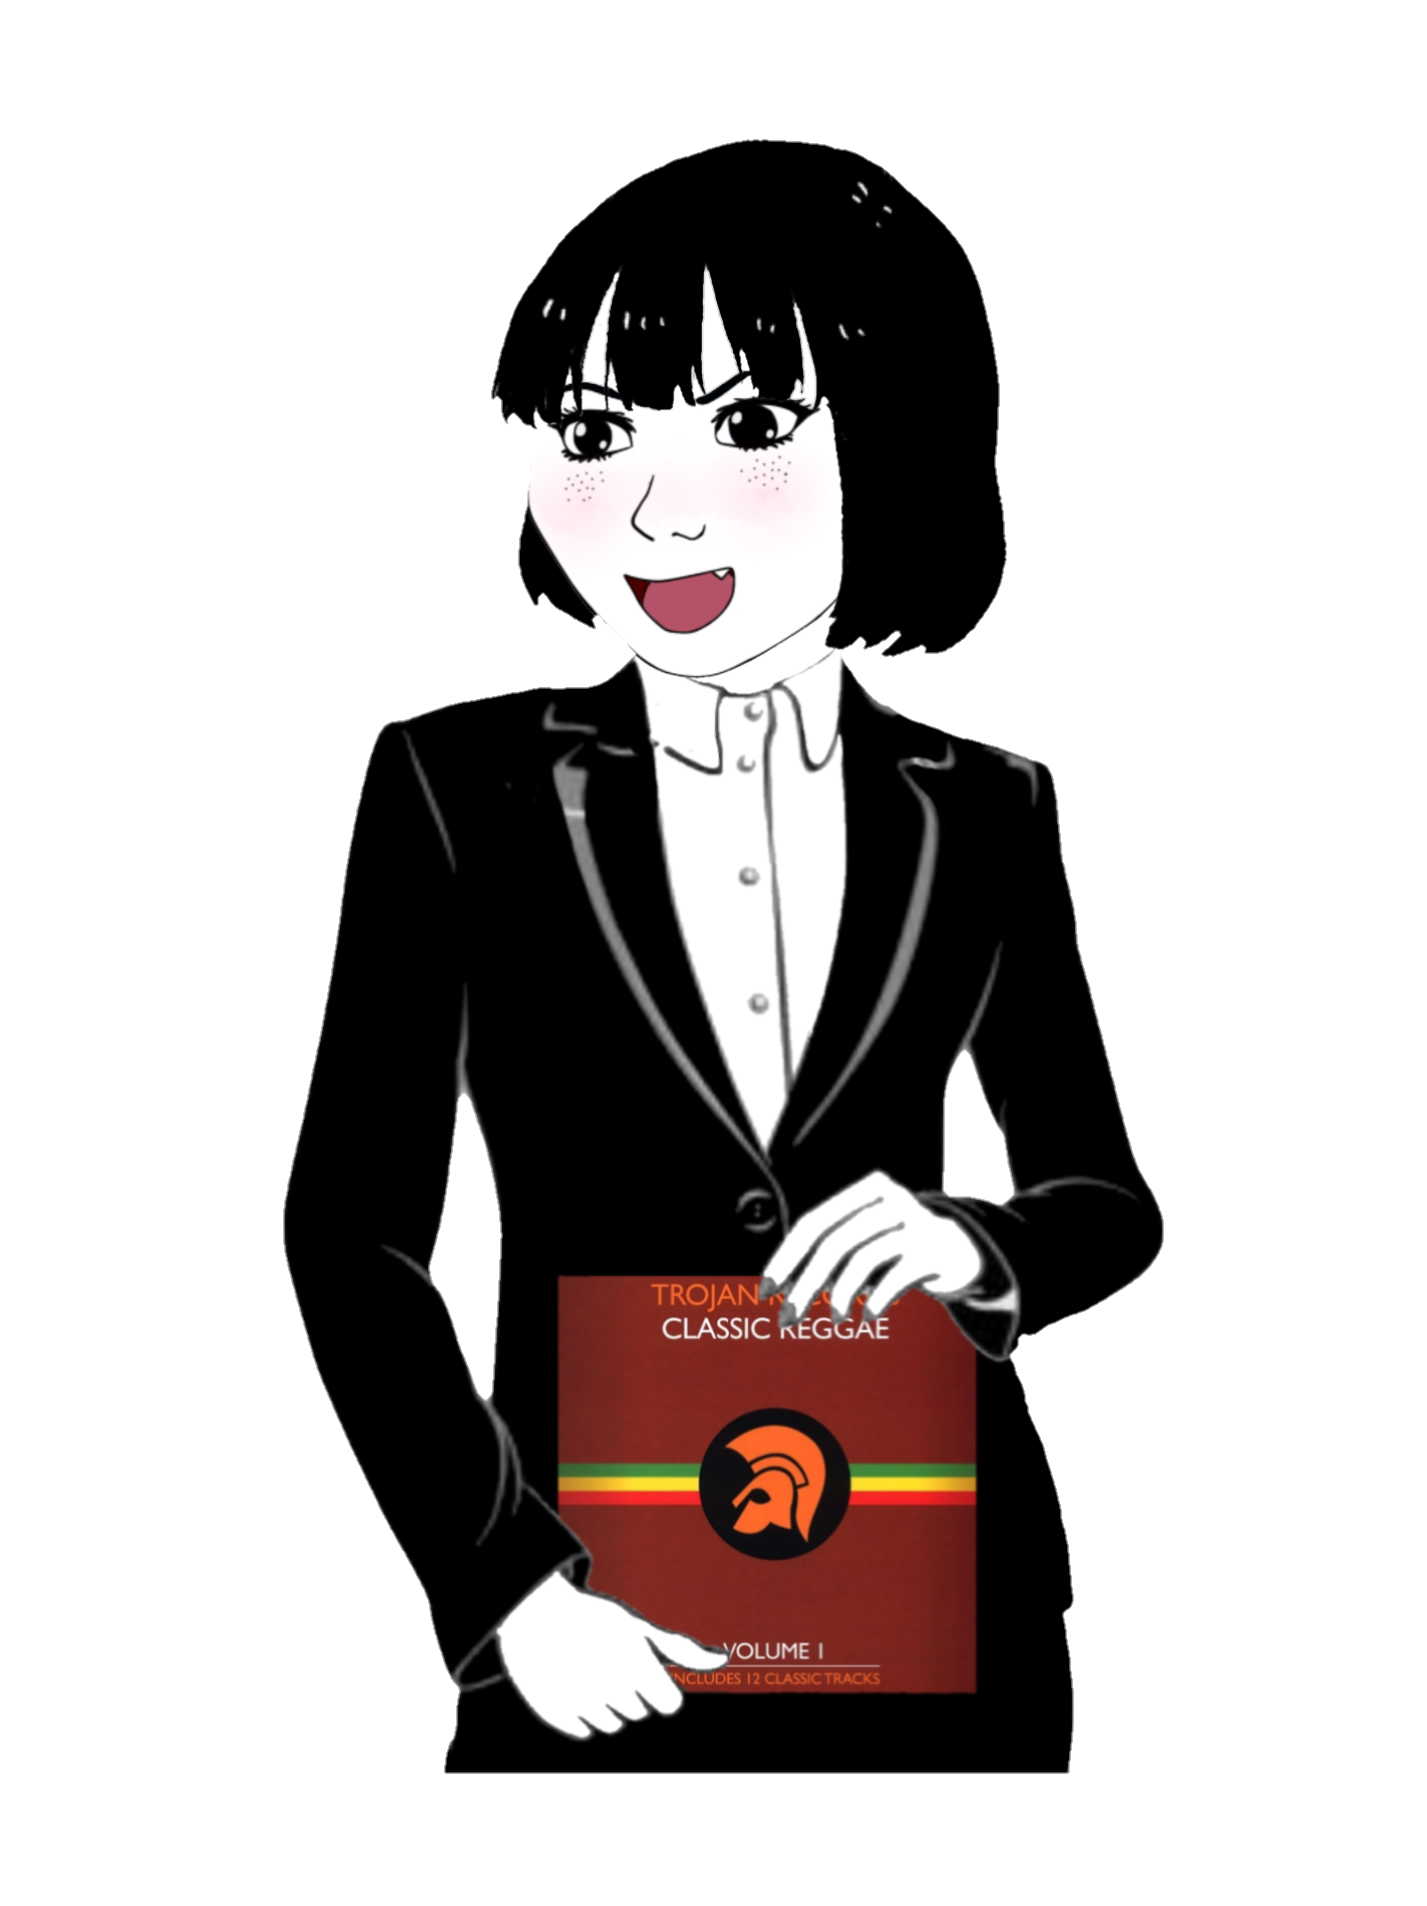
Label: 5_Tomboy